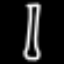
Label: fork